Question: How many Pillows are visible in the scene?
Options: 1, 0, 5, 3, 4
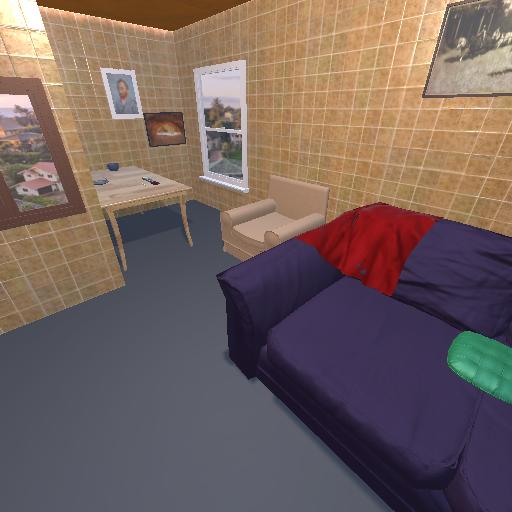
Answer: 1